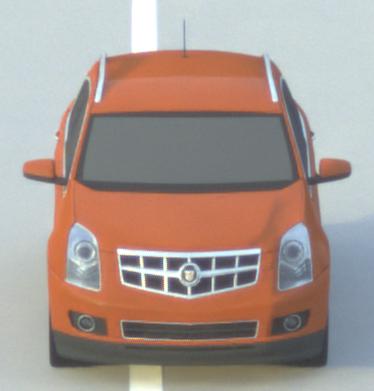
Make: Cadillac
Model: SRX 3.0 V6
Detailed model: SRX (II)
Model produced from: 2010/12
Model produced until: 2012/01
Doors: 5
Color: orange
Road condition: dry road
Daytime: sunrise or sunset
Contrast: low contrast